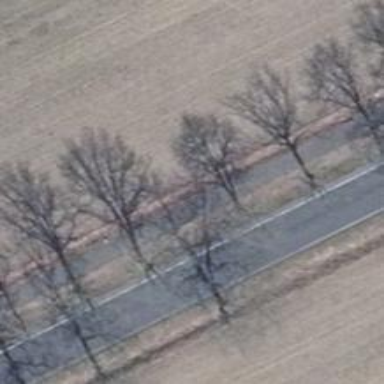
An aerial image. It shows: Cycleway.